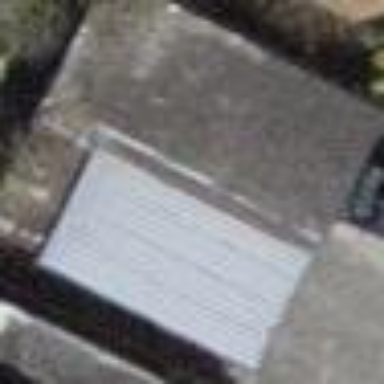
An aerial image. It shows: Garage.